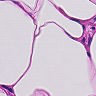
Metastatic tissue present: no